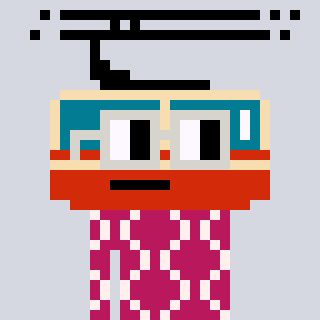
a pixel art character with square light gray glasses, a tram wagon-shaped head and a darkpink-colored body on a cool background